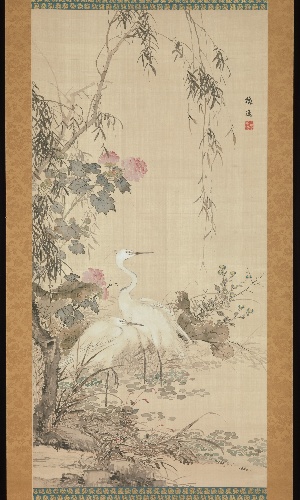
Title: 山本梅逸筆 柳鷺図|Egrets, Peonies, and Willows
Artist: Yamamoto Baiitsu
Artist bio: Japanese, 1783–1856
Date: early 19th century
Object type: Hanging scroll
Classification: Paintings
Medium: Hanging scroll; color on silk
Culture: Japan
Period: Edo period (1615–1868)
Dimensions: Image: 57 1/2 × 28 1/4 in. (146.1 × 71.8 cm)
Overall with mounting: 88 1/2 × 34 1/2 in. (224.8 × 87.6 cm)
Overall with knobs: 88 1/2 × 37 1/4 in. (224.8 × 94.6 cm)
Department: Asian Art
Credit line: The Harry G. C. Packard Collection of Asian Art, Gift of Harry G. C. Packard, and Purchase, Fletcher, Rogers, Harris Brisbane Dick, and Louis V. Bell Funds, Joseph Pulitzer Bequest, and The Annenberg Fund Inc. Gift, 1975
Accession year: 1975
Repository: Metropolitan Museum of Art, New York, NY
Tags: Birds|Peonies